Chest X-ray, AP view. Patient: 12 years old, sex F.
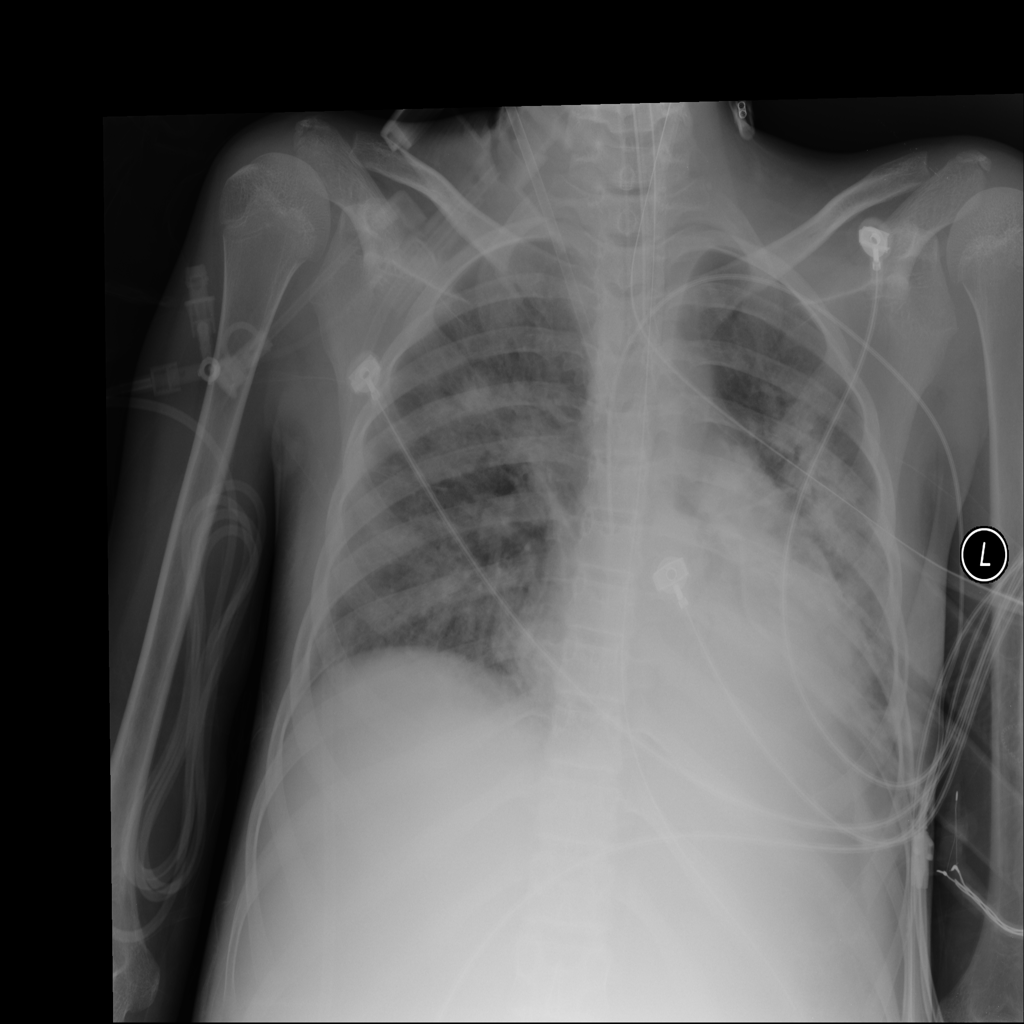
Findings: Edema, Infiltration